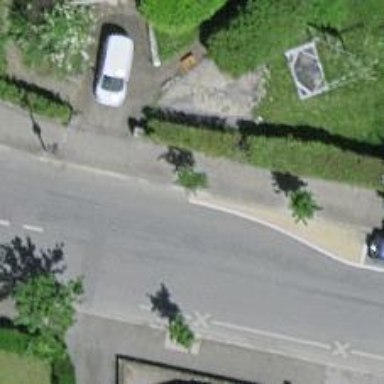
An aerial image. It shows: Broadleaved tree found on street.